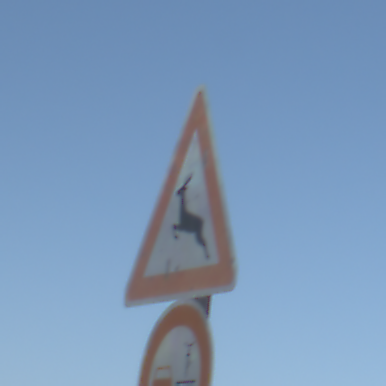
Verkehrszeichen: WildwechselRechts
Zusatzzeichen unten: VerbotUeberholenEinspurigeFahrzeuge
Umgebung: Outdoor, Urban
Tageszeit: MorningAfternoon
Wetter: Clear
Licht: Natural
Jahreszeit: NotSpecified
Kontrast: HighContrast